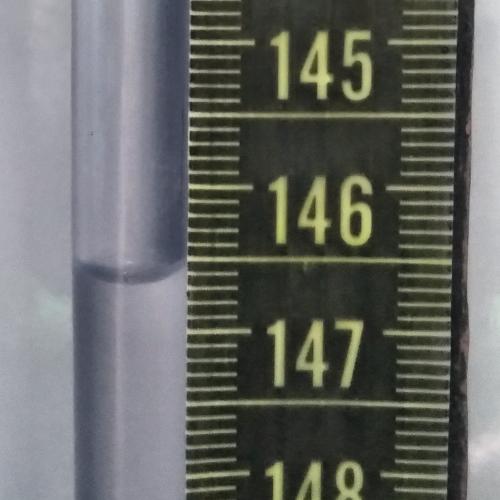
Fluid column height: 146.6 cm